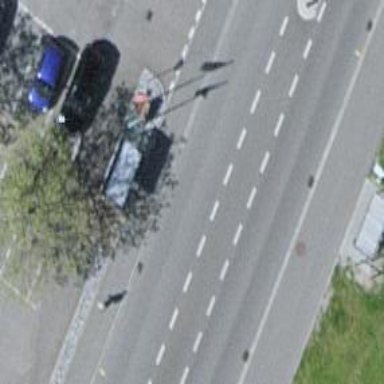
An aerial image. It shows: Bus stop with shelter. It is platform for public transport.